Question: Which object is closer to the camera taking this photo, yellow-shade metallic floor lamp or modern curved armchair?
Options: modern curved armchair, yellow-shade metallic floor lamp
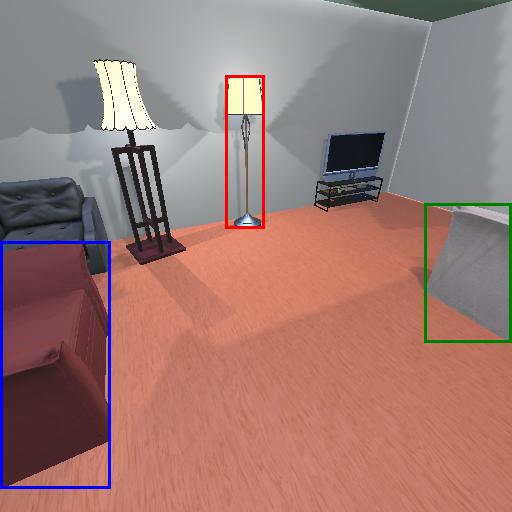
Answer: modern curved armchair